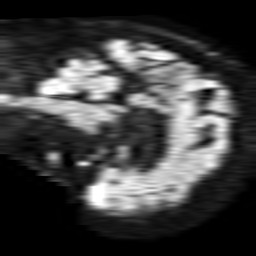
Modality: TRACE
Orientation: sagittal
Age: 87
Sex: female
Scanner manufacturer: philips
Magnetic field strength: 1.5 T
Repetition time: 3.403 s
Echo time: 0.06922 s